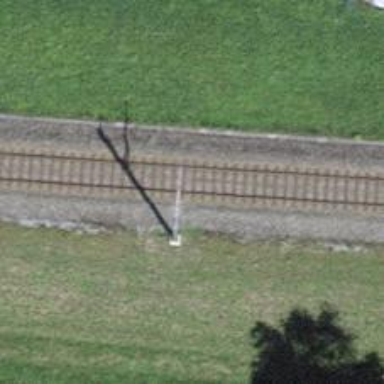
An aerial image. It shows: Single railway track with electrification through contact line.